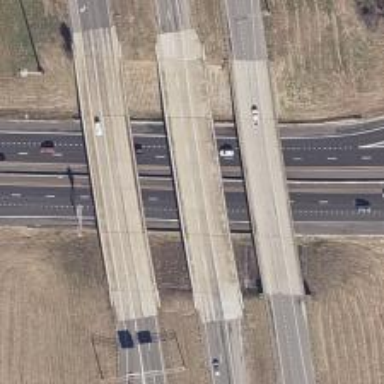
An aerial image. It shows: Viaduct bridge over motorway.